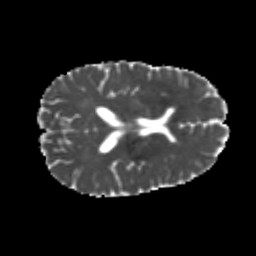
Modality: MD
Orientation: axial
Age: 22
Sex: male
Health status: healthy
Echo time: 0.074 s